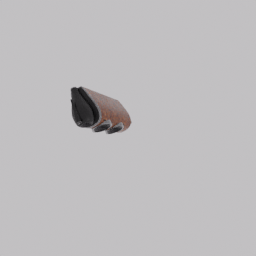
Label: electronics